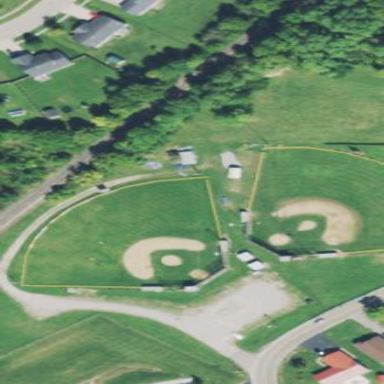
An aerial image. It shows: Baseball pitch for leisure and sports activities.